Question:
I want it allow the user to enter in two int after the incorrect input. I tried continue; in the catch block, but it only threw run-time errors. I just want it to go back to the top of the main method after the throwing the error. See how in the pic it didn't allow the user to input any numbers. I want to fix that part.
Here's the code. This is only for practice.
'''
/**
practing exceptions, example 1 in book for exceptions
*/
import java.util.Scanner;
public class PracticeExceptions extends Exception {
public static void main(String[] args)
{
String response = "y";
Scanner keyboard = new Scanner(System.in);
do{
int n1, n2;
double r;
System.out.println("Please enter two numbers");
try{
n1 = keyboard.nextInt();
n2 = keyboard.nextInt();
r = (double) n1/n2;
System.out.format("Your answer: %.2f %n", r);
}catch(Exception a){
System.out.println("Invaild input please try again");
}
System.out.println("Again (y/n)");
response = keyboard.next();
}while(response.equalsIgnoreCase("y"));
}
}
'''
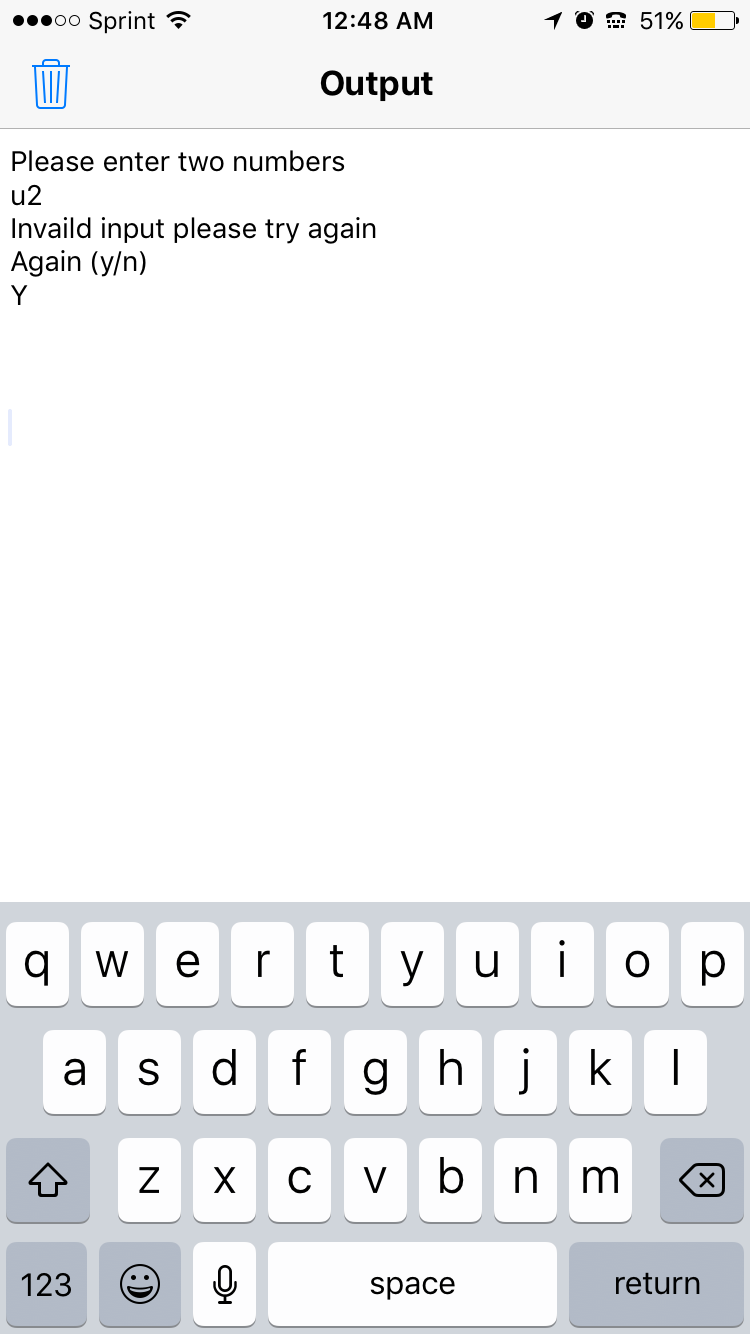
Answer: Get rid of the invalid input in you scanner buffer
'''
}catch(Exception a){
System.out.println("Invalid input please try again");
keyboard.next();
}
'''
The code will now drop down to 'System.out.println("Again (y/n)");'
If you want to loop back to the top add a 'continue' after 'keyboard.next();'